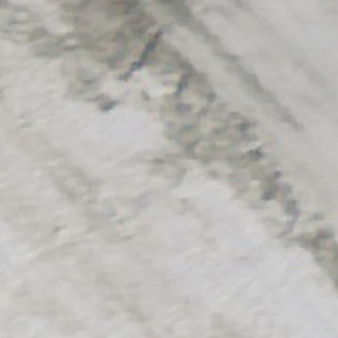
Label: other